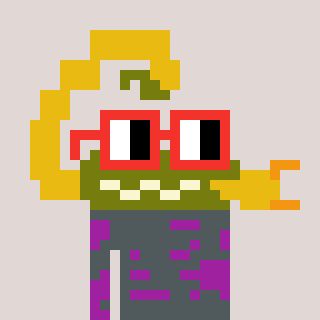
a pixel art character with square red glasses, a scorpion-shaped head and a magenta-colored body on a warm background